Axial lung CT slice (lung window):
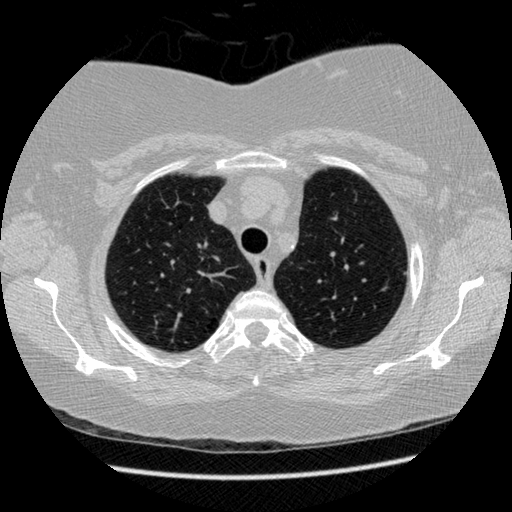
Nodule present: no